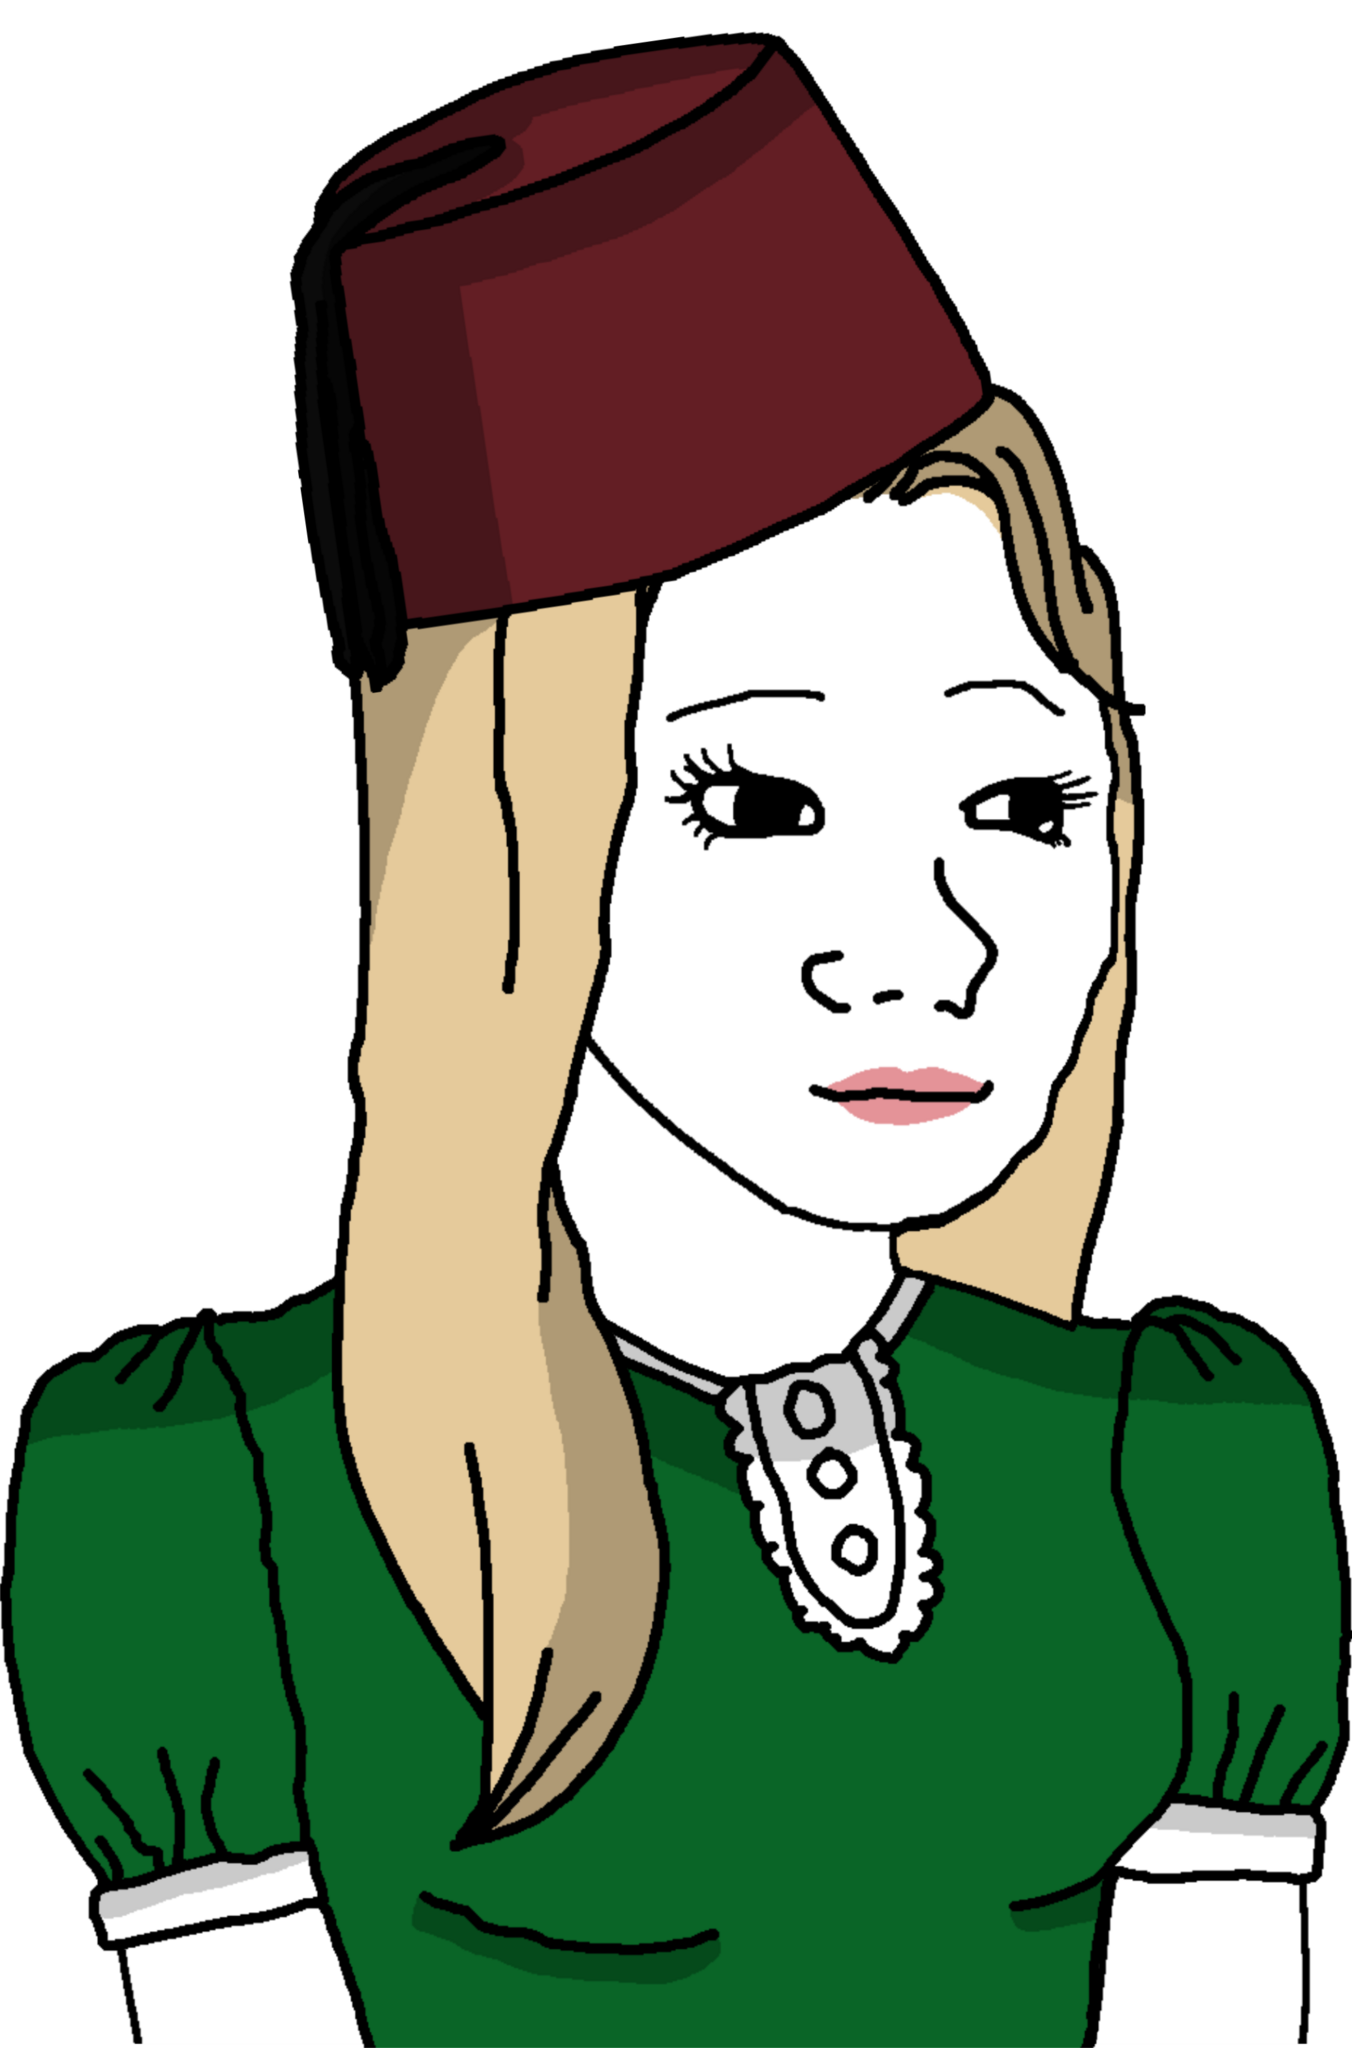
Label: 5_Trad_Wife